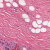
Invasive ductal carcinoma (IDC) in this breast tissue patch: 0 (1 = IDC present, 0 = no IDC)